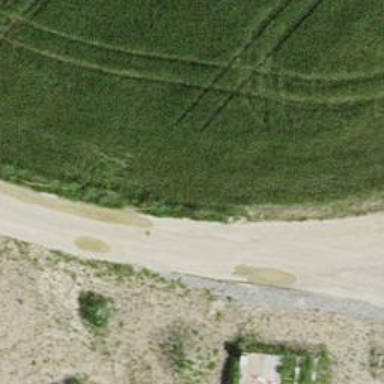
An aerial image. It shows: Dirt track road with grade3 tracktype.